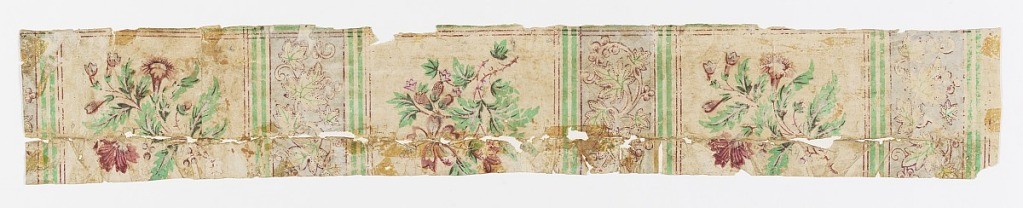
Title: Plaid Floral
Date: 1820
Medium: Block-printed
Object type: Sidewall - fragment
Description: Two motifs of rose flowers with arsenic green leaves alternating on unpainted ground. Separating them are bands of gray with leaf and scroll motifs, edged by green lines.